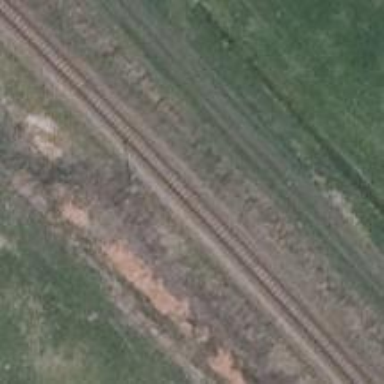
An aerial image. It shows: Railway crossing.